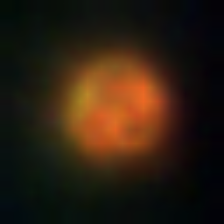
Taxon: NanoPlankton
Group: Other